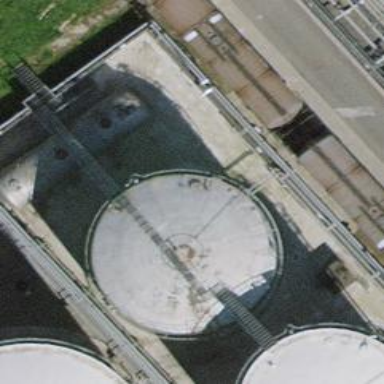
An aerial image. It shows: Building with storage tank.